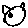
Label: cat